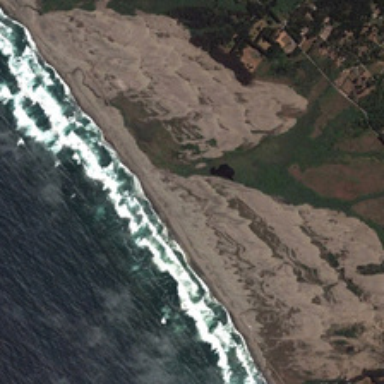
A piece of beach is between an ocean with white waves and many green trees .